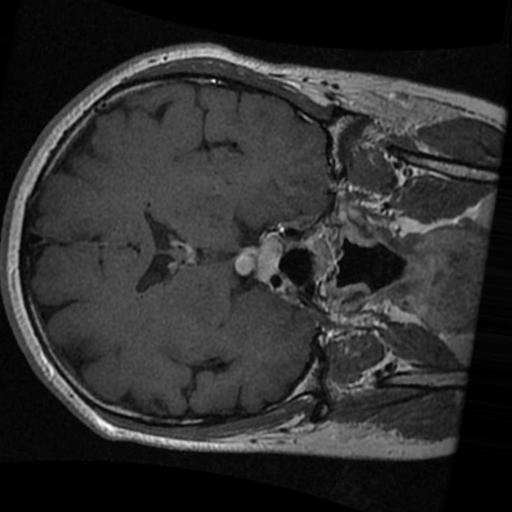
Label: brain_tumor